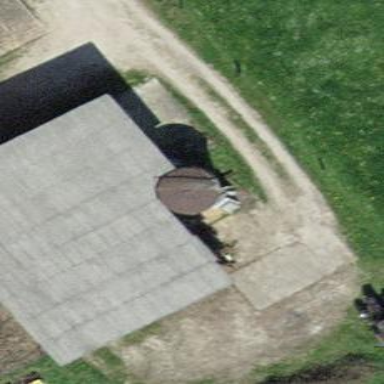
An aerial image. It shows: Farm auxiliary building.